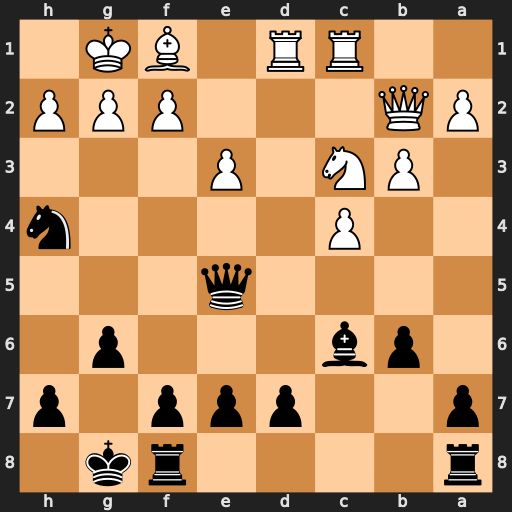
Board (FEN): r4rk1/p2ppp1p/1pb3p1/4q3/2P4n/1PN1P3/PQ3PPP/2RR1BK1
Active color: b
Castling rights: -
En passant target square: -
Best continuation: Nf3+ gxf3 Qg5+ Bg2 Bxf3